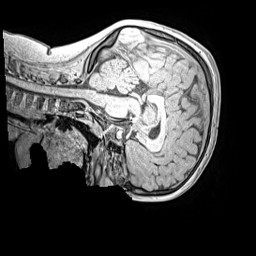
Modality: MP2RAGE
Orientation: sagittal
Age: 9
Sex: male
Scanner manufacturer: siemens
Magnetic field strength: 3 T
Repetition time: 4 s
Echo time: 0.00299 s